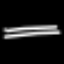
Label: pencil